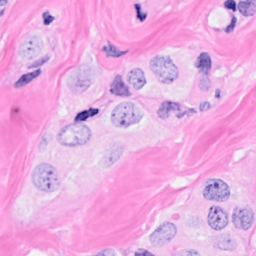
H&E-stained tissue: Breast